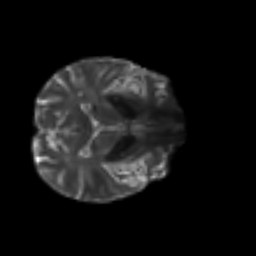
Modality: T2w
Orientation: axial
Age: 47
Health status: ill
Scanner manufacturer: philips
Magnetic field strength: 3 T
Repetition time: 9 s
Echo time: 0.127 s